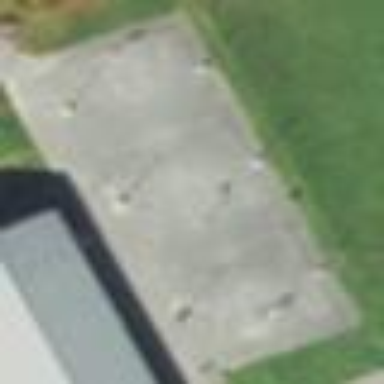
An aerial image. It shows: Asphalt basketball court on pitch.